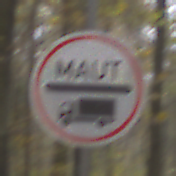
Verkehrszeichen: Mautpflicht
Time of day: MorningAfternoon
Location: Outdoor (Nature)
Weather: Overcast
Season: Autumn
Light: Natural